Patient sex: F
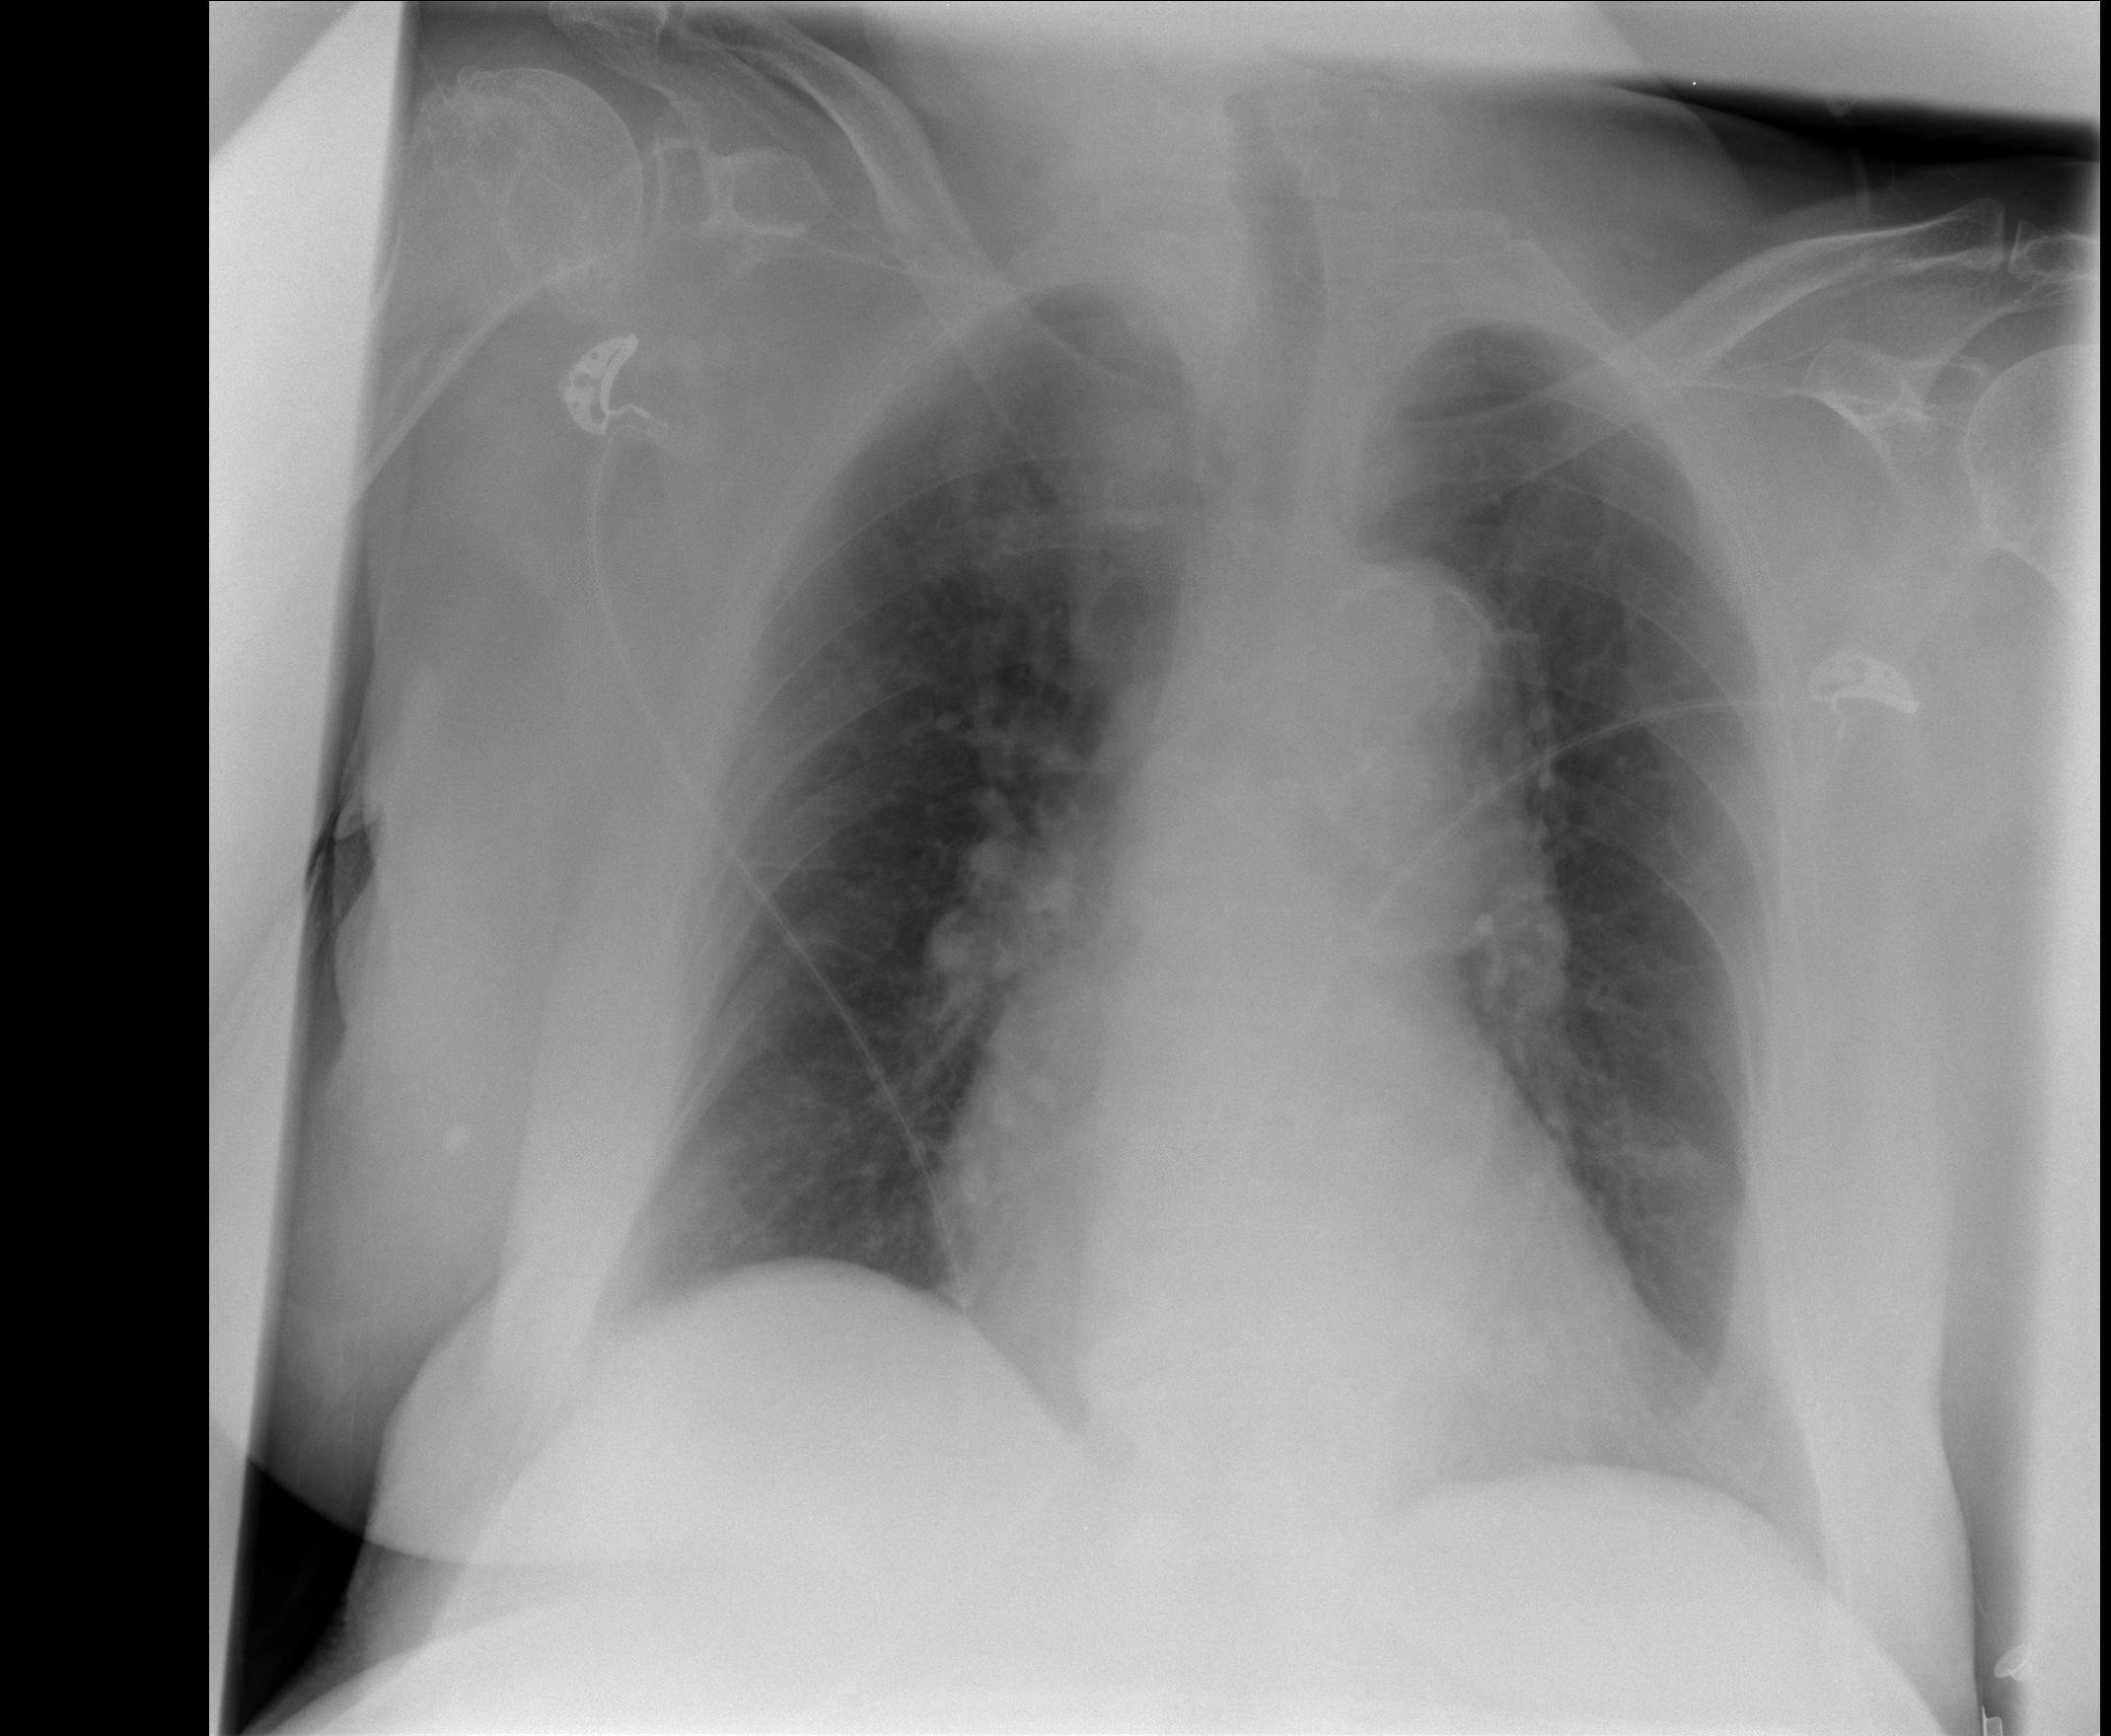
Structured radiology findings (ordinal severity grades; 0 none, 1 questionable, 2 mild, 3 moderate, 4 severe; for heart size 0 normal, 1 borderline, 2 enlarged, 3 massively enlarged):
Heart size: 0
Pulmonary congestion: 0
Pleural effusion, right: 0
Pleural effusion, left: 0
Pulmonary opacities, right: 0
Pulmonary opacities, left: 0
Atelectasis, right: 1
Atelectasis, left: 0